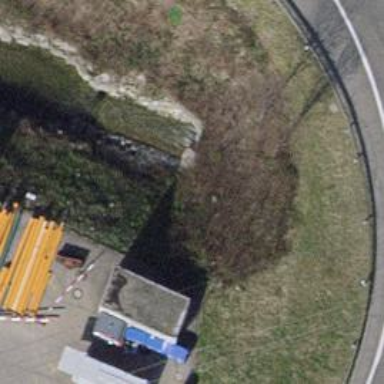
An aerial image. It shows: Tunnel.